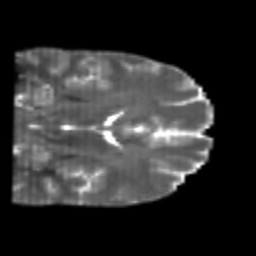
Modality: T2w
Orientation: coronal
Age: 24
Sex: male
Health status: healthy
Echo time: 0.074 s